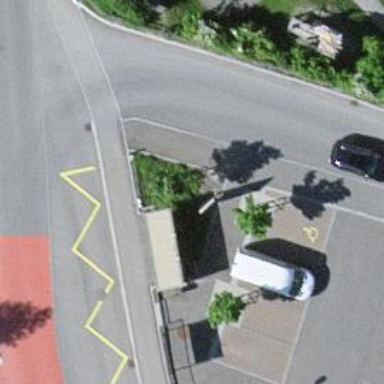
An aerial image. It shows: Bus stop with shelter. It is platform for public transport.